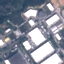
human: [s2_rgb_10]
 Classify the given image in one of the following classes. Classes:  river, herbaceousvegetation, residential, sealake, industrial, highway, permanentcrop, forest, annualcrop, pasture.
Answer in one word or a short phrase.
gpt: Industrial